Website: crate-barrel
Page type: address-validator
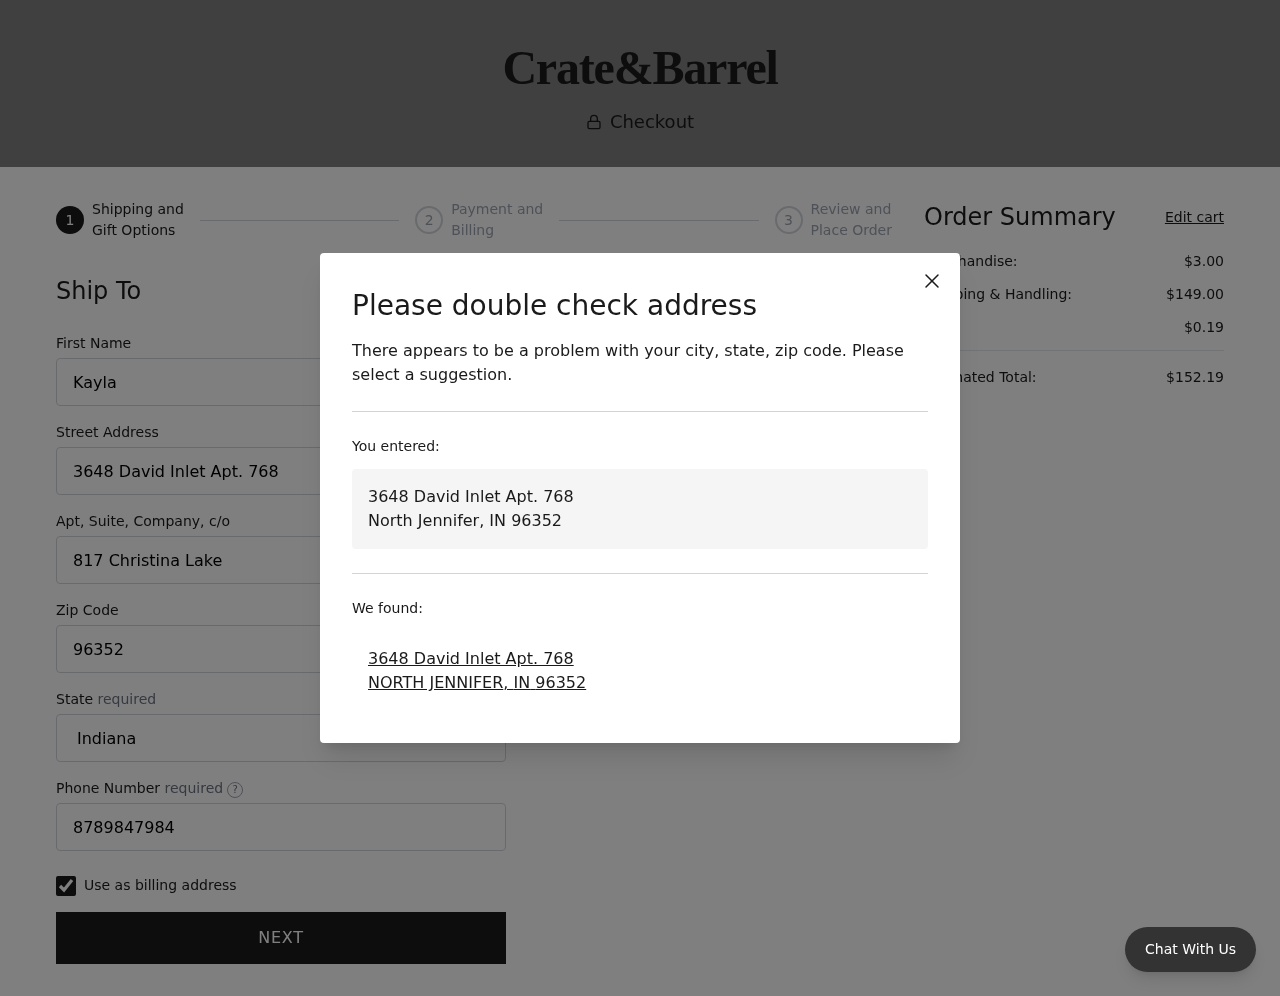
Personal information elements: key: PII_CITY
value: North Jennifer
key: PII_CITY
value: NORTH JENNIFER
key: PII_FIRSTNAME
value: Kayla
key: PII_PHONE
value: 8789847984
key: PII_POSTCODE
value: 96352
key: PII_STATE
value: Indiana
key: PII_STATE_ABBR
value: IN
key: PII_STREET
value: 3648 David Inlet Apt. 768
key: PII_STREET2
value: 817 Christina Lake
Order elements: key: ORDER_SUBTOTAL
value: $3.00
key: ORDER_SHIPPING_COST
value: $149.00
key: ORDER_TAX
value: $0.19
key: ORDER_TOTAL
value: $152.19